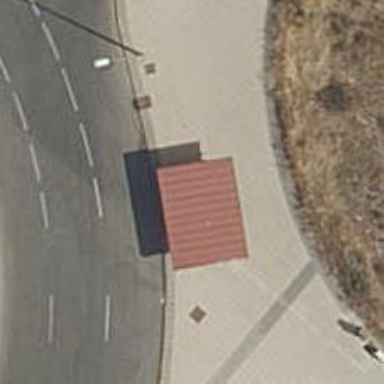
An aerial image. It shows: Kiosk.